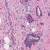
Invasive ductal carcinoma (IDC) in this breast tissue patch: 1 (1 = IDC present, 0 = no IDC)